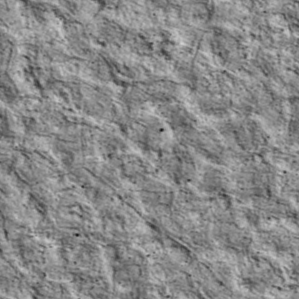
Label: non_frost